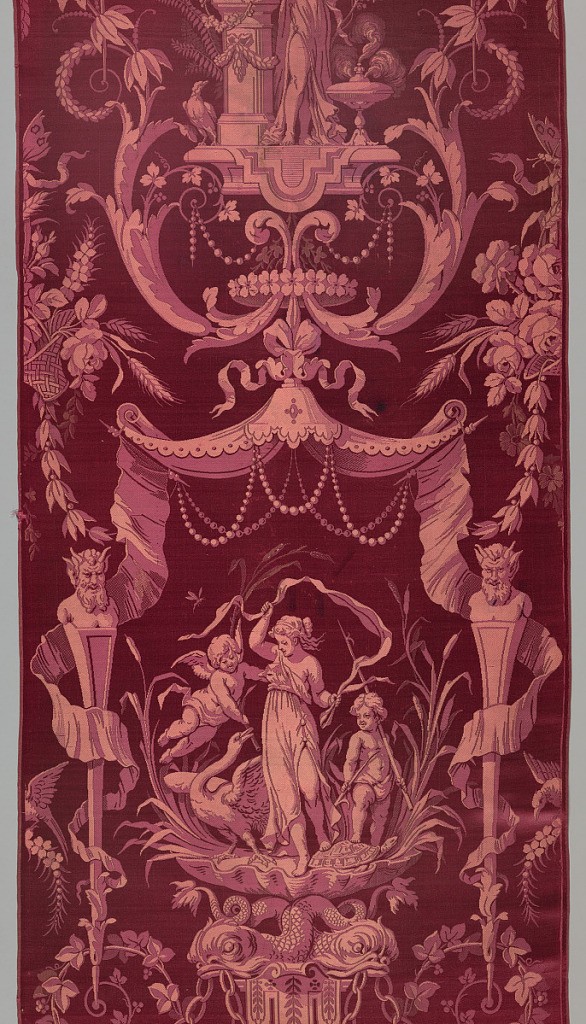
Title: Textile
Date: ca. 1870
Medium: silk Technique: compound weave of satin and twill
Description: Red length with a pictorial design in imitation of Pompeiian style. Symmetrical arrangement of female figure with doves; below canopy, with garlands of pearls and below female with cupids, and swan and tortoise and below dolphins. At sides, herms with foliage and roses.